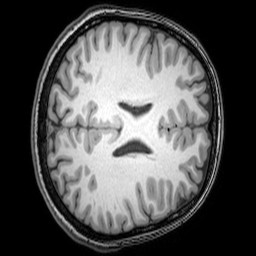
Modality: T1w
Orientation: axial
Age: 22
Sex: female
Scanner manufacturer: philips
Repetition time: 0.008257 s
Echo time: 0.00383 s